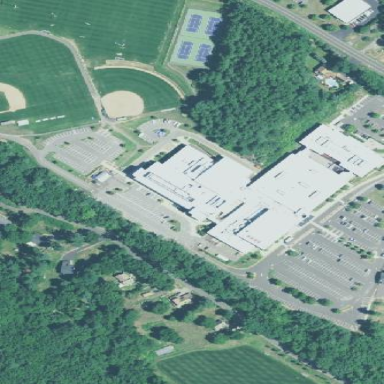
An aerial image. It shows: School.